Field crop: tomato
Growth stage: 2
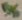
Species: solanum